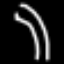
Label: palm tree